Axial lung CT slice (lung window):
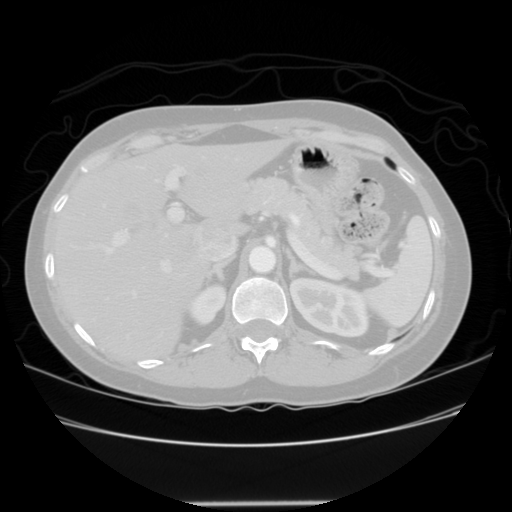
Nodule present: no